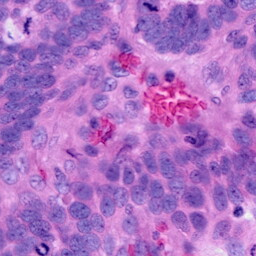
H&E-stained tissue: Ovarian